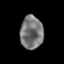
Tissue: lung
Cell type: T cells
Senescence score: 0.2212
Nuclear area (px): 747
Mean DAPI intensity: 116.9